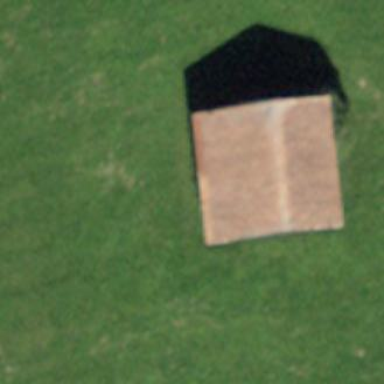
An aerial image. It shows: Barn.